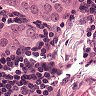
Metastatic tissue present: yes